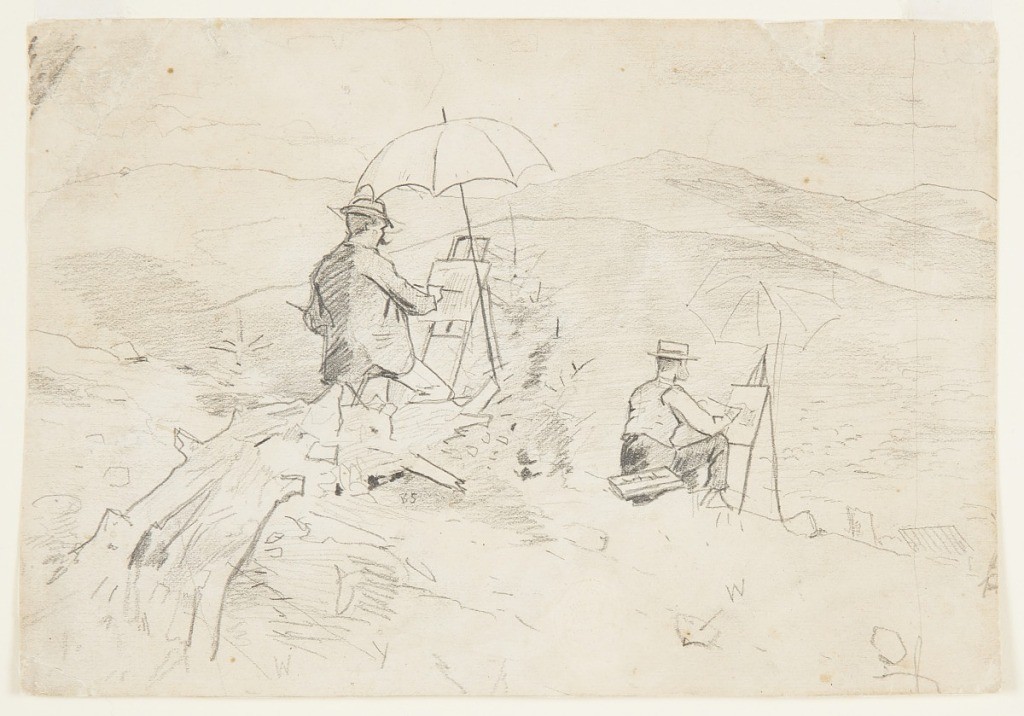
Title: Artists Sketching in the White Mountains
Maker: Winslow Homer, American, 1836–1910
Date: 1868
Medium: Graphite on off-white wove paper, blackened on verso for tracing
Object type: Drawing
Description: Horizontal scene of two male figures (artists), with easels and umbrellas, painting on a hillside overlooking distant hills and mountains. Verso: Vertical sketch of two male heads of soldiers, parts of other sketches, one of which is invalidated; another very rough one shows a bust portrait.